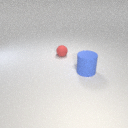
small red rubber sphere behind large blue rubber cylinder